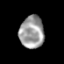
Tissue: prostate
Cell type: NK cells
Senescence score: 0.7041
Nuclear area (px): 773
Mean DAPI intensity: 156.696